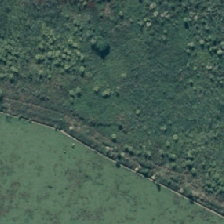
Land cover: herbaceous_freshwater_vege